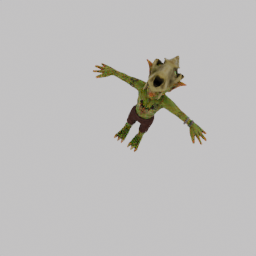
Label: people